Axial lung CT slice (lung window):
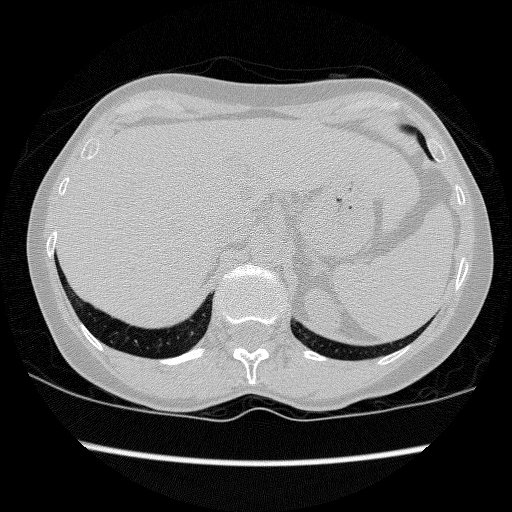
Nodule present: no